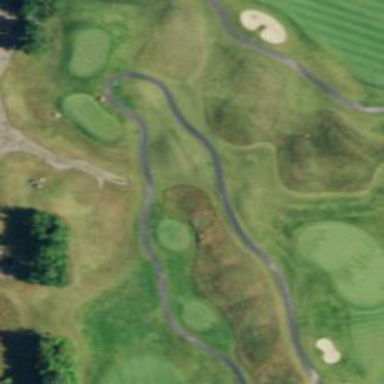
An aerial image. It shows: Path for golf carts.